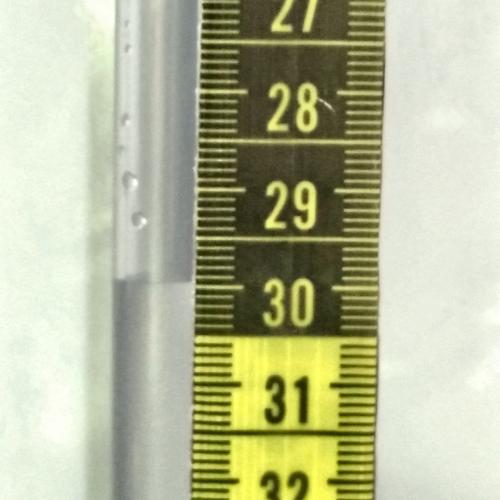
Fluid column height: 30.0 cm